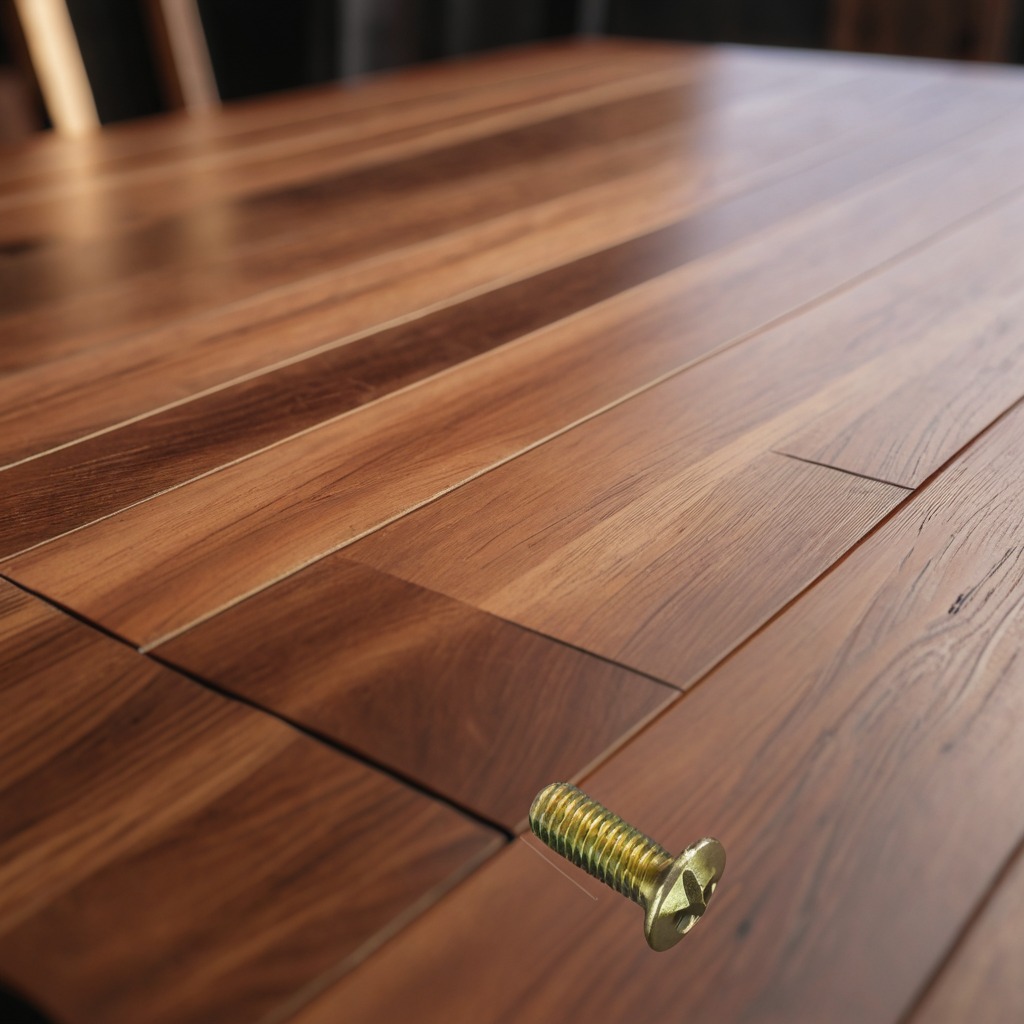
A metal screw is lying on the wooden table in a carpentry studio with rich wood textures and side lighting.